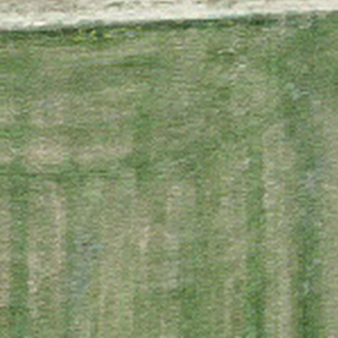
Label: other